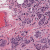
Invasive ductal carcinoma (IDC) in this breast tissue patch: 1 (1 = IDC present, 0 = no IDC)